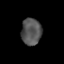
Tissue: lung
Cell type: T cells
Senescence score: 0.101
Nuclear area (px): 525
Mean DAPI intensity: 84.314